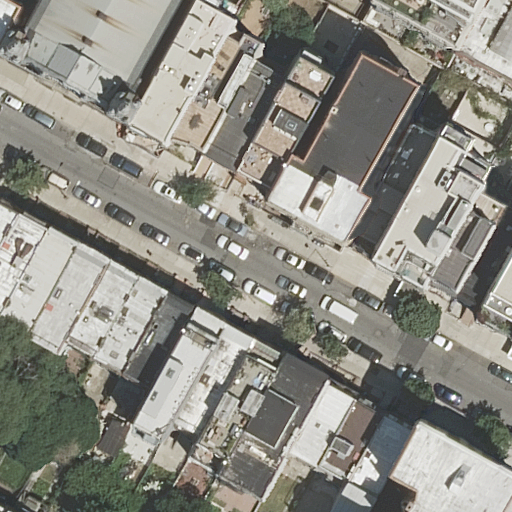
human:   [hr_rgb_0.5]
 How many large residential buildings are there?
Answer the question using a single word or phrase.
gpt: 3

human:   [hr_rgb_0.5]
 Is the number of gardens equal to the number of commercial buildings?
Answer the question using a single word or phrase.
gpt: no

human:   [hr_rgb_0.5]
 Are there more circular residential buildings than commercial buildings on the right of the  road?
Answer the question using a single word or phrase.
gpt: no

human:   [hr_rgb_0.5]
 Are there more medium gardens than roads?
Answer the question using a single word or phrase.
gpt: no

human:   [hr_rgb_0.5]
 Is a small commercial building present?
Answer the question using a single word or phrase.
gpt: no

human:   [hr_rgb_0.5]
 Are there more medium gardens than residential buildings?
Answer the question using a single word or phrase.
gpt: no

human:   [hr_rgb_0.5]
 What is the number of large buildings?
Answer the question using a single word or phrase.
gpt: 3

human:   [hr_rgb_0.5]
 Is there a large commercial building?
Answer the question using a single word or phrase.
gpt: no

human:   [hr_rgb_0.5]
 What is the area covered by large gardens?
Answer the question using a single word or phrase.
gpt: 1202m2

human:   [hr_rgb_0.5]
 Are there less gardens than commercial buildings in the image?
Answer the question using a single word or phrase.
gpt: no

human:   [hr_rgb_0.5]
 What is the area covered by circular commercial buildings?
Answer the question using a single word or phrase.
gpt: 0m2

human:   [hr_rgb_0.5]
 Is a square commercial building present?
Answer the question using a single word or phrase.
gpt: no

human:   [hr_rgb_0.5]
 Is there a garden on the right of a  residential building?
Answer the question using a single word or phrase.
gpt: yes

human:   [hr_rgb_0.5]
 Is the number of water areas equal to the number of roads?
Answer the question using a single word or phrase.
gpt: no

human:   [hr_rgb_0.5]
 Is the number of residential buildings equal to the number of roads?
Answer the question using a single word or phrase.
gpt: no

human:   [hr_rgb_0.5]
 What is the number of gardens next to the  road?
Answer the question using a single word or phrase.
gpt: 1

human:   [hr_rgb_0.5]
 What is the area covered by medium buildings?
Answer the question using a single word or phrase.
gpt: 3994m2

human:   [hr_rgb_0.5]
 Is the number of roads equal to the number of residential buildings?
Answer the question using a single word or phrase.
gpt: no

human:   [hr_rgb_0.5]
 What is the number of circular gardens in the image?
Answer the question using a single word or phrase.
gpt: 0

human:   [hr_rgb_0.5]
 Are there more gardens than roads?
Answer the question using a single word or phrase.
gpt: no

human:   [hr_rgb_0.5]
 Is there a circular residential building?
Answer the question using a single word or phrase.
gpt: no

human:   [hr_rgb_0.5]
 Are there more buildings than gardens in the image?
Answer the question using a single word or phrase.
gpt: yes

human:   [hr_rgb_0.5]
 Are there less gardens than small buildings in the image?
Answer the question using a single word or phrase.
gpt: yes

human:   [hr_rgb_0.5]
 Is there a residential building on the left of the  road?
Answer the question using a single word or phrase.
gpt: yes

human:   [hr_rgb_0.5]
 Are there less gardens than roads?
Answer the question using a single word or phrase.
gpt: no

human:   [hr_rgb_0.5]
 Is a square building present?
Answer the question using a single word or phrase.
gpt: no

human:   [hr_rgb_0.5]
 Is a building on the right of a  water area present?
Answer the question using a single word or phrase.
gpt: no

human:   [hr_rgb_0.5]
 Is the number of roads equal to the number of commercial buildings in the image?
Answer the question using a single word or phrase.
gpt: no

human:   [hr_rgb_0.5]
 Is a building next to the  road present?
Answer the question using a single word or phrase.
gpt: yes

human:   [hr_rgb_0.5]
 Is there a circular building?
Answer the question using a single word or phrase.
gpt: no

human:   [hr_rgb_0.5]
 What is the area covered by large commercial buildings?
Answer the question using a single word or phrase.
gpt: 0m2

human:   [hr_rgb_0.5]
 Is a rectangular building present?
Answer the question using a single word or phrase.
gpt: yes

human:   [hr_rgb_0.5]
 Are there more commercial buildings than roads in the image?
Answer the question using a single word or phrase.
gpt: no

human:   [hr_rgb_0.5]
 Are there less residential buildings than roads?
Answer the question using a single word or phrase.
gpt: no

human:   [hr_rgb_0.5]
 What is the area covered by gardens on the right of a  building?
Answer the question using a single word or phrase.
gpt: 1202m2

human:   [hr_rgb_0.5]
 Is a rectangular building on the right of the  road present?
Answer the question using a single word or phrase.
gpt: yes